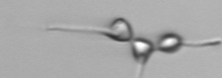
Label: Asterionellopsis_glacialis